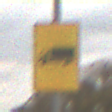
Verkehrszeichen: KFZZulaessigeGesamtmasse3Komma5TOhnePfeilsymbol
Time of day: MorningAfternoon
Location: Outdoor (Nature)
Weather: Overcast
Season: NotSpecified
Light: Natural